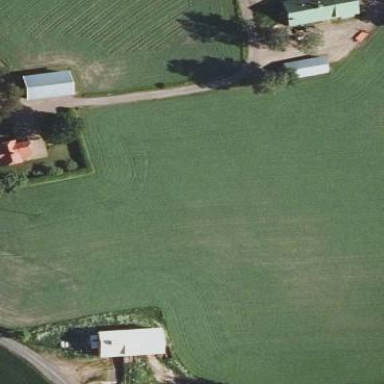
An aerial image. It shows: Farmyard area.